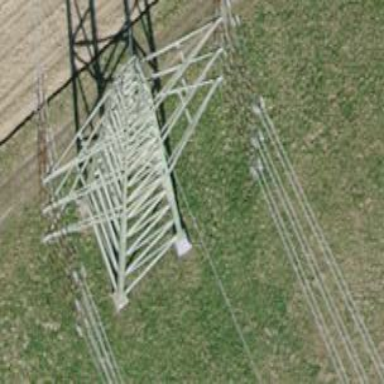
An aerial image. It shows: Power line is depicted.